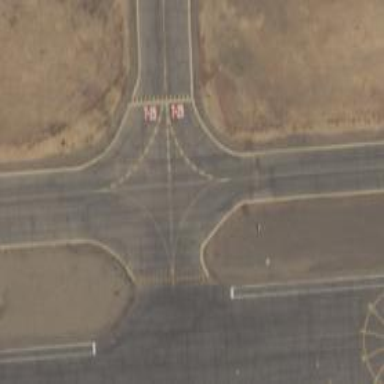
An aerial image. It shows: View of taxiway at the airport.